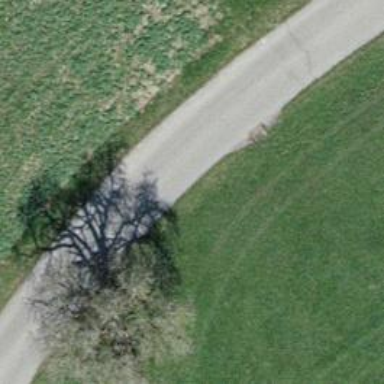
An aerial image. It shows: Unclassified road with paved surface.